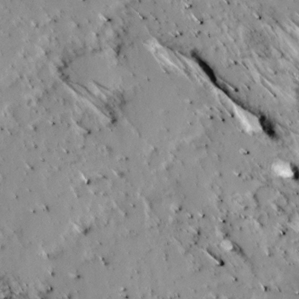
Label: non_frost